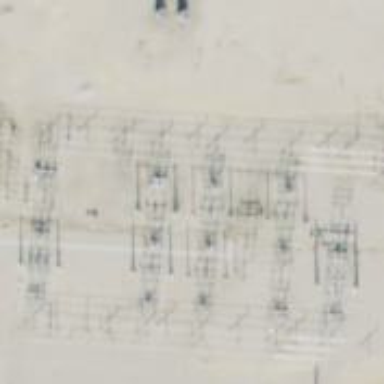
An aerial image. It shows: Switch used for power control.